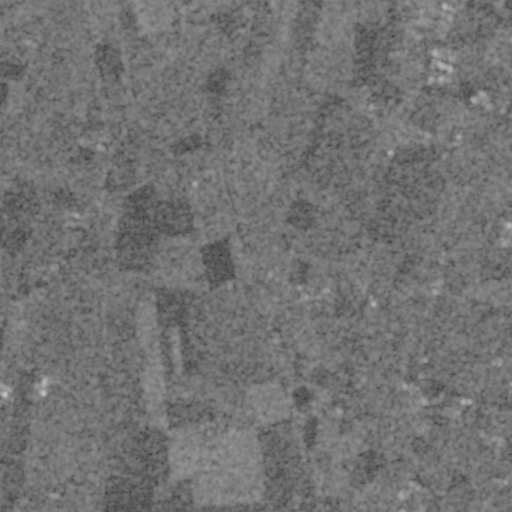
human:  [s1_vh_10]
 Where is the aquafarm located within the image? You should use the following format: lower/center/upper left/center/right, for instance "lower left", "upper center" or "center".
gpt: The aquafarm is located in the upper right of the image.
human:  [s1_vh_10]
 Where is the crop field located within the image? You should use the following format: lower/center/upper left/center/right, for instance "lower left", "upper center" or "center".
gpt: The crop field is located in the lower left of the image.
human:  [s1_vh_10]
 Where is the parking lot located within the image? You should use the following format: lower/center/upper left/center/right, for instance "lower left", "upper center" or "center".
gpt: The parking lot is located in the upper right of the image.
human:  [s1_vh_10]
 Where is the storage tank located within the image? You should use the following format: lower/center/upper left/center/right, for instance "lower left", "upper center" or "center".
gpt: The storage tank is located in the lower left of the image.
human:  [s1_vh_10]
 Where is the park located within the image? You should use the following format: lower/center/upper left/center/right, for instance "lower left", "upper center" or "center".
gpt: There is no park in the image.

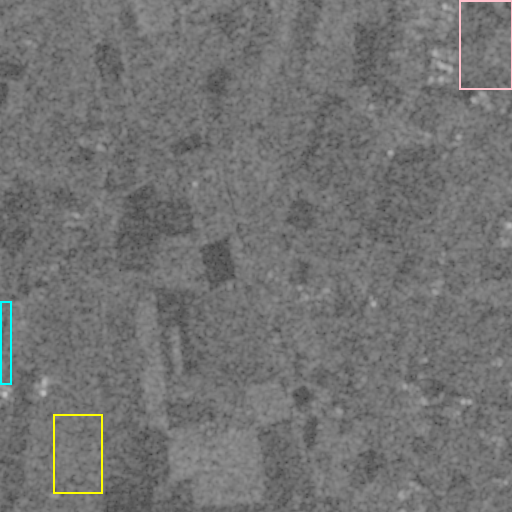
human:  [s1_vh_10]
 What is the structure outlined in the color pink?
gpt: The structure outlined in pink is an aquafarm.
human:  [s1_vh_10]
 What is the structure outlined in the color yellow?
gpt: The structure outlined in yellow is a crop field.
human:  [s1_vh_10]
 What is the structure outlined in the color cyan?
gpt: The structure outlined in cyan is a quarry.
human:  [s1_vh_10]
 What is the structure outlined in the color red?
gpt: There is no red outline.